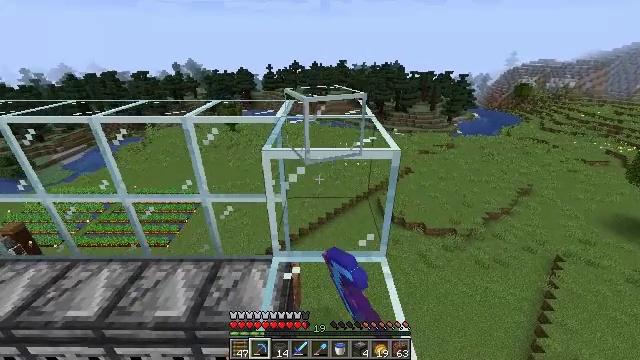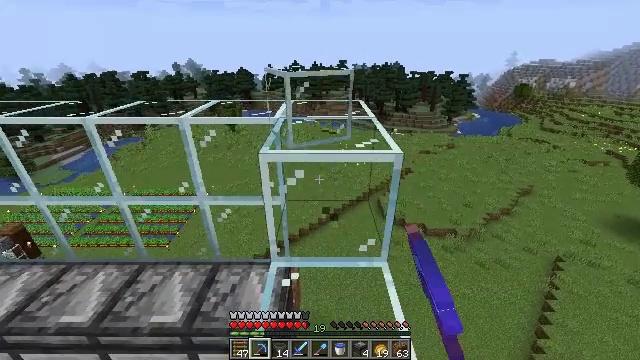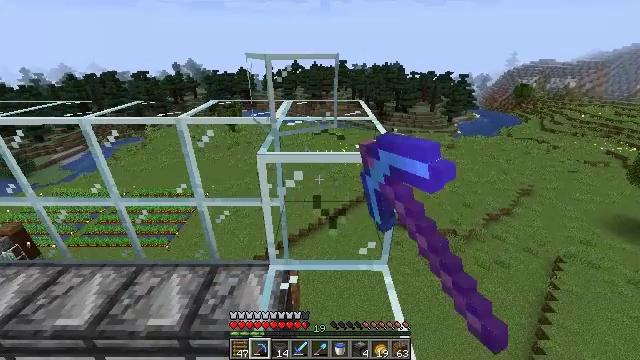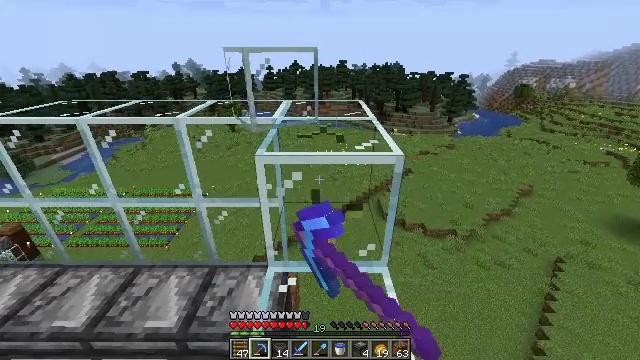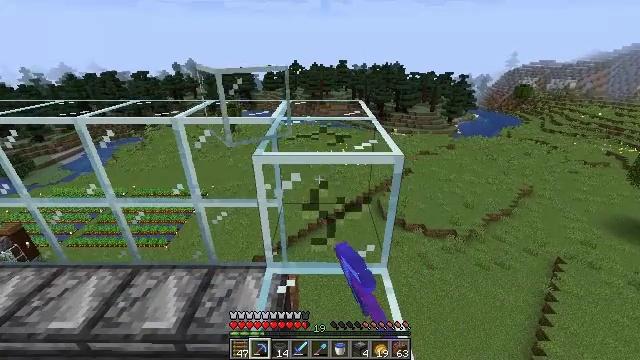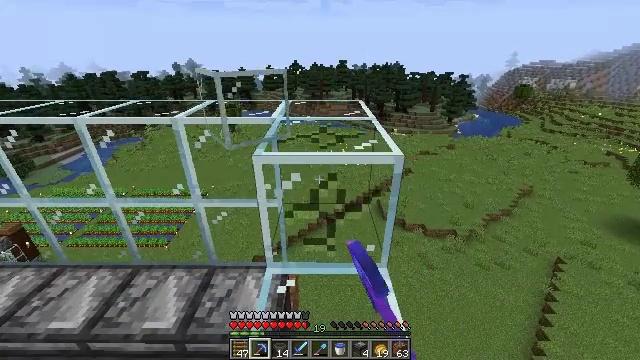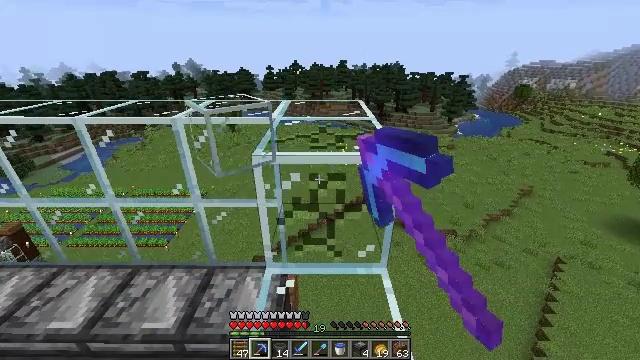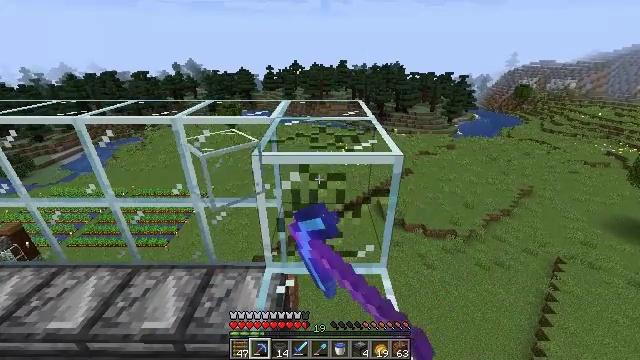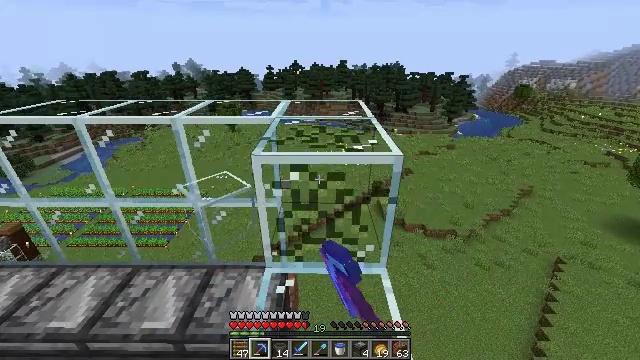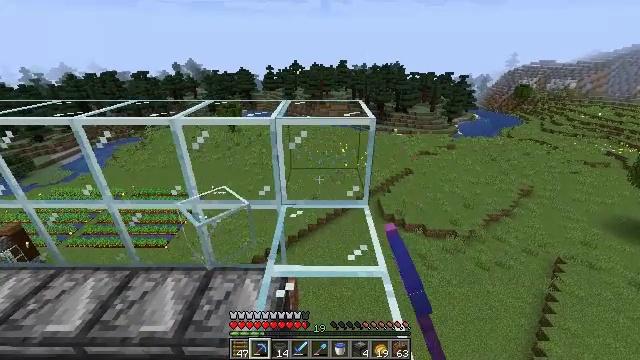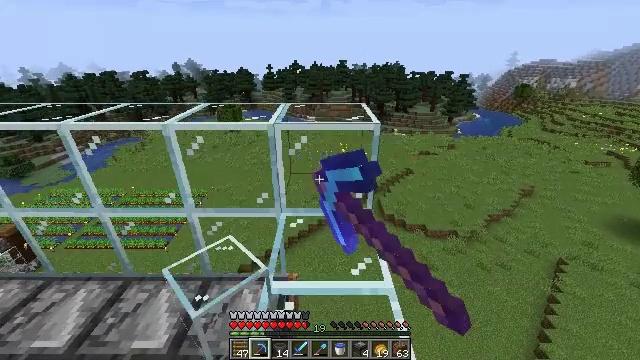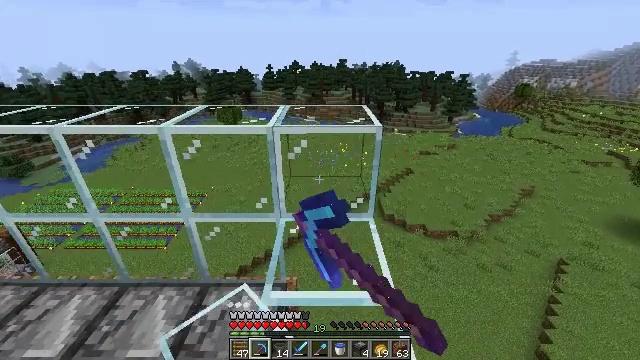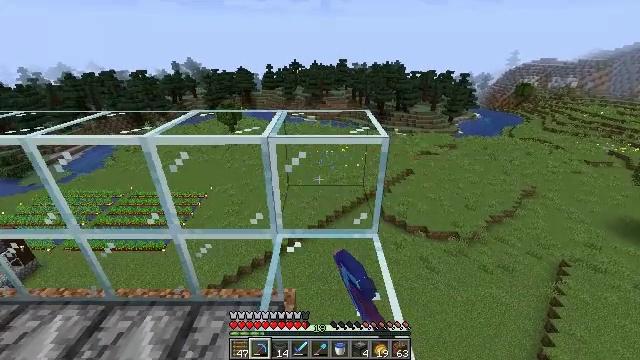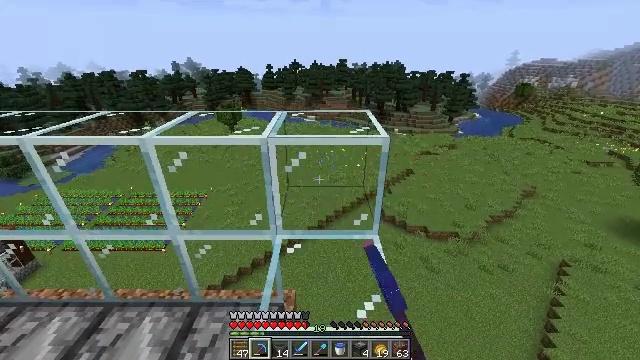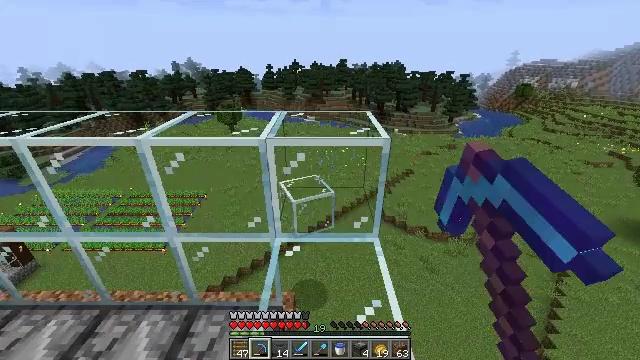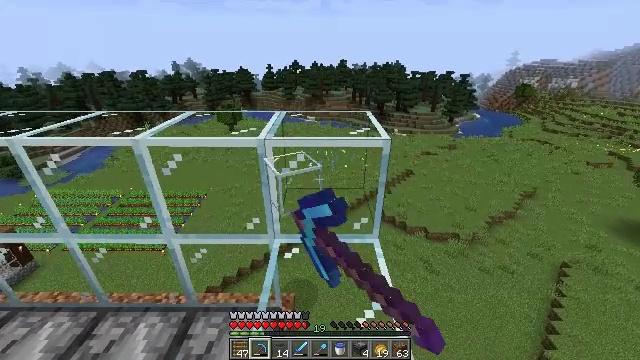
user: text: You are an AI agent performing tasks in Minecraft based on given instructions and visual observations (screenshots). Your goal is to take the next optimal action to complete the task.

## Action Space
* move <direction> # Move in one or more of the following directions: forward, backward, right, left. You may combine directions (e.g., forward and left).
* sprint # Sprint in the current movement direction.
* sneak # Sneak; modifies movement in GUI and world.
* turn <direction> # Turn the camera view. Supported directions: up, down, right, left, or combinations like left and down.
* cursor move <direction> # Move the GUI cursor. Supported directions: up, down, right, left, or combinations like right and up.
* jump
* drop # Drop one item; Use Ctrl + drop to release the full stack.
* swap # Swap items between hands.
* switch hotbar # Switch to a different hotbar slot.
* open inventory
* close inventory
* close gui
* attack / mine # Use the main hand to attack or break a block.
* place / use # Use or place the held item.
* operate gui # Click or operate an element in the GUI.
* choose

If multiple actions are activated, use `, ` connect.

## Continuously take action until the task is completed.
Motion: motion action
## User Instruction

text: Shatter the glass to collect it.
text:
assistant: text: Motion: attack / mine
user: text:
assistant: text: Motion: attack / mine
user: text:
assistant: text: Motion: attack / mine
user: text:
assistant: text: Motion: attack / mine
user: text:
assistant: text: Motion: attack / mine
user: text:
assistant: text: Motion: attack / mine
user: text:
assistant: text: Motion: attack / mine
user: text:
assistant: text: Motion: attack / mine
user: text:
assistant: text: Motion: move forward, attack / mine
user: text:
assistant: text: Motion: move forward, attack / mine
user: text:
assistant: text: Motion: move forward, attack / mine
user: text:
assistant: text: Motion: attack / mine
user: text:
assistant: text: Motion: attack / mine
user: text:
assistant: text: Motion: attack / mine
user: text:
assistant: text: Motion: attack / mine
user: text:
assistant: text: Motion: attack / mine
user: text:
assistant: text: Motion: attack / mine
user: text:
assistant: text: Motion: attack / mine
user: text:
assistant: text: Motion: attack / mine
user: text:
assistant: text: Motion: attack / mine
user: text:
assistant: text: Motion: attack / mine
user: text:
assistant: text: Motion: attack / mine
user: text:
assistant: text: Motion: attack / mine
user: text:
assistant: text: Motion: attack / mine
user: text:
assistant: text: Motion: attack / mine
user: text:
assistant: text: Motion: move forward, attack / mine
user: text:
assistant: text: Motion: move forward, attack / mine
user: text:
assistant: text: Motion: move forward, attack / mine
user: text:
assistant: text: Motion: move forward, attack / mine
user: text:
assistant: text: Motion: move forward, turn left and down